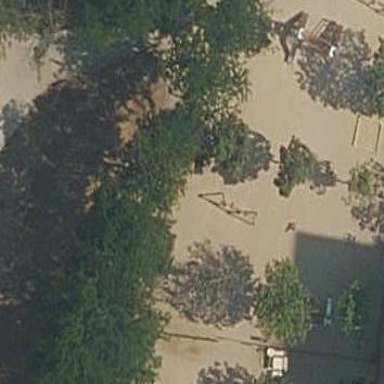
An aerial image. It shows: Playground area for leisure land.